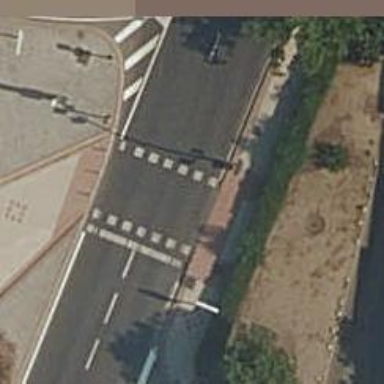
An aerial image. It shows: Crossing with traffic signals.